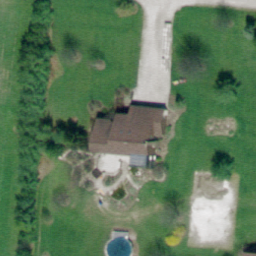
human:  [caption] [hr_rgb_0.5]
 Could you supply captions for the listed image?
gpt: A house is surrounded by verdant plants in the sparse residential area .

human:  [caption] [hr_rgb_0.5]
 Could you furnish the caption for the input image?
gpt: A house is surrounded by verdant lawn in the sparse residential area .

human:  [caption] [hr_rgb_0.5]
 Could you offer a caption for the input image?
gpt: This is a sparse residential area with a house surrounded by verdant lawn .

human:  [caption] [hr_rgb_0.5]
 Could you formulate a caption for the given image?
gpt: A house with verdant plants surrounded in the sparse residential area .

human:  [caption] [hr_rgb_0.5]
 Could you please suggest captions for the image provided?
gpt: A house with verdant lawn surrounded .